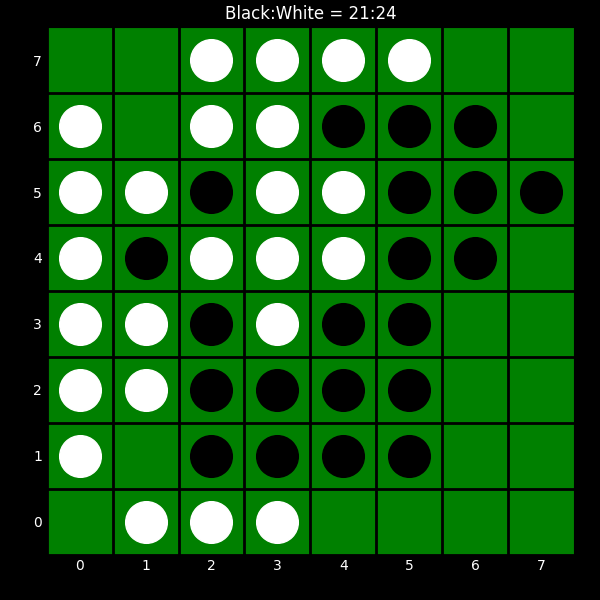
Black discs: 21
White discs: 24